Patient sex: M
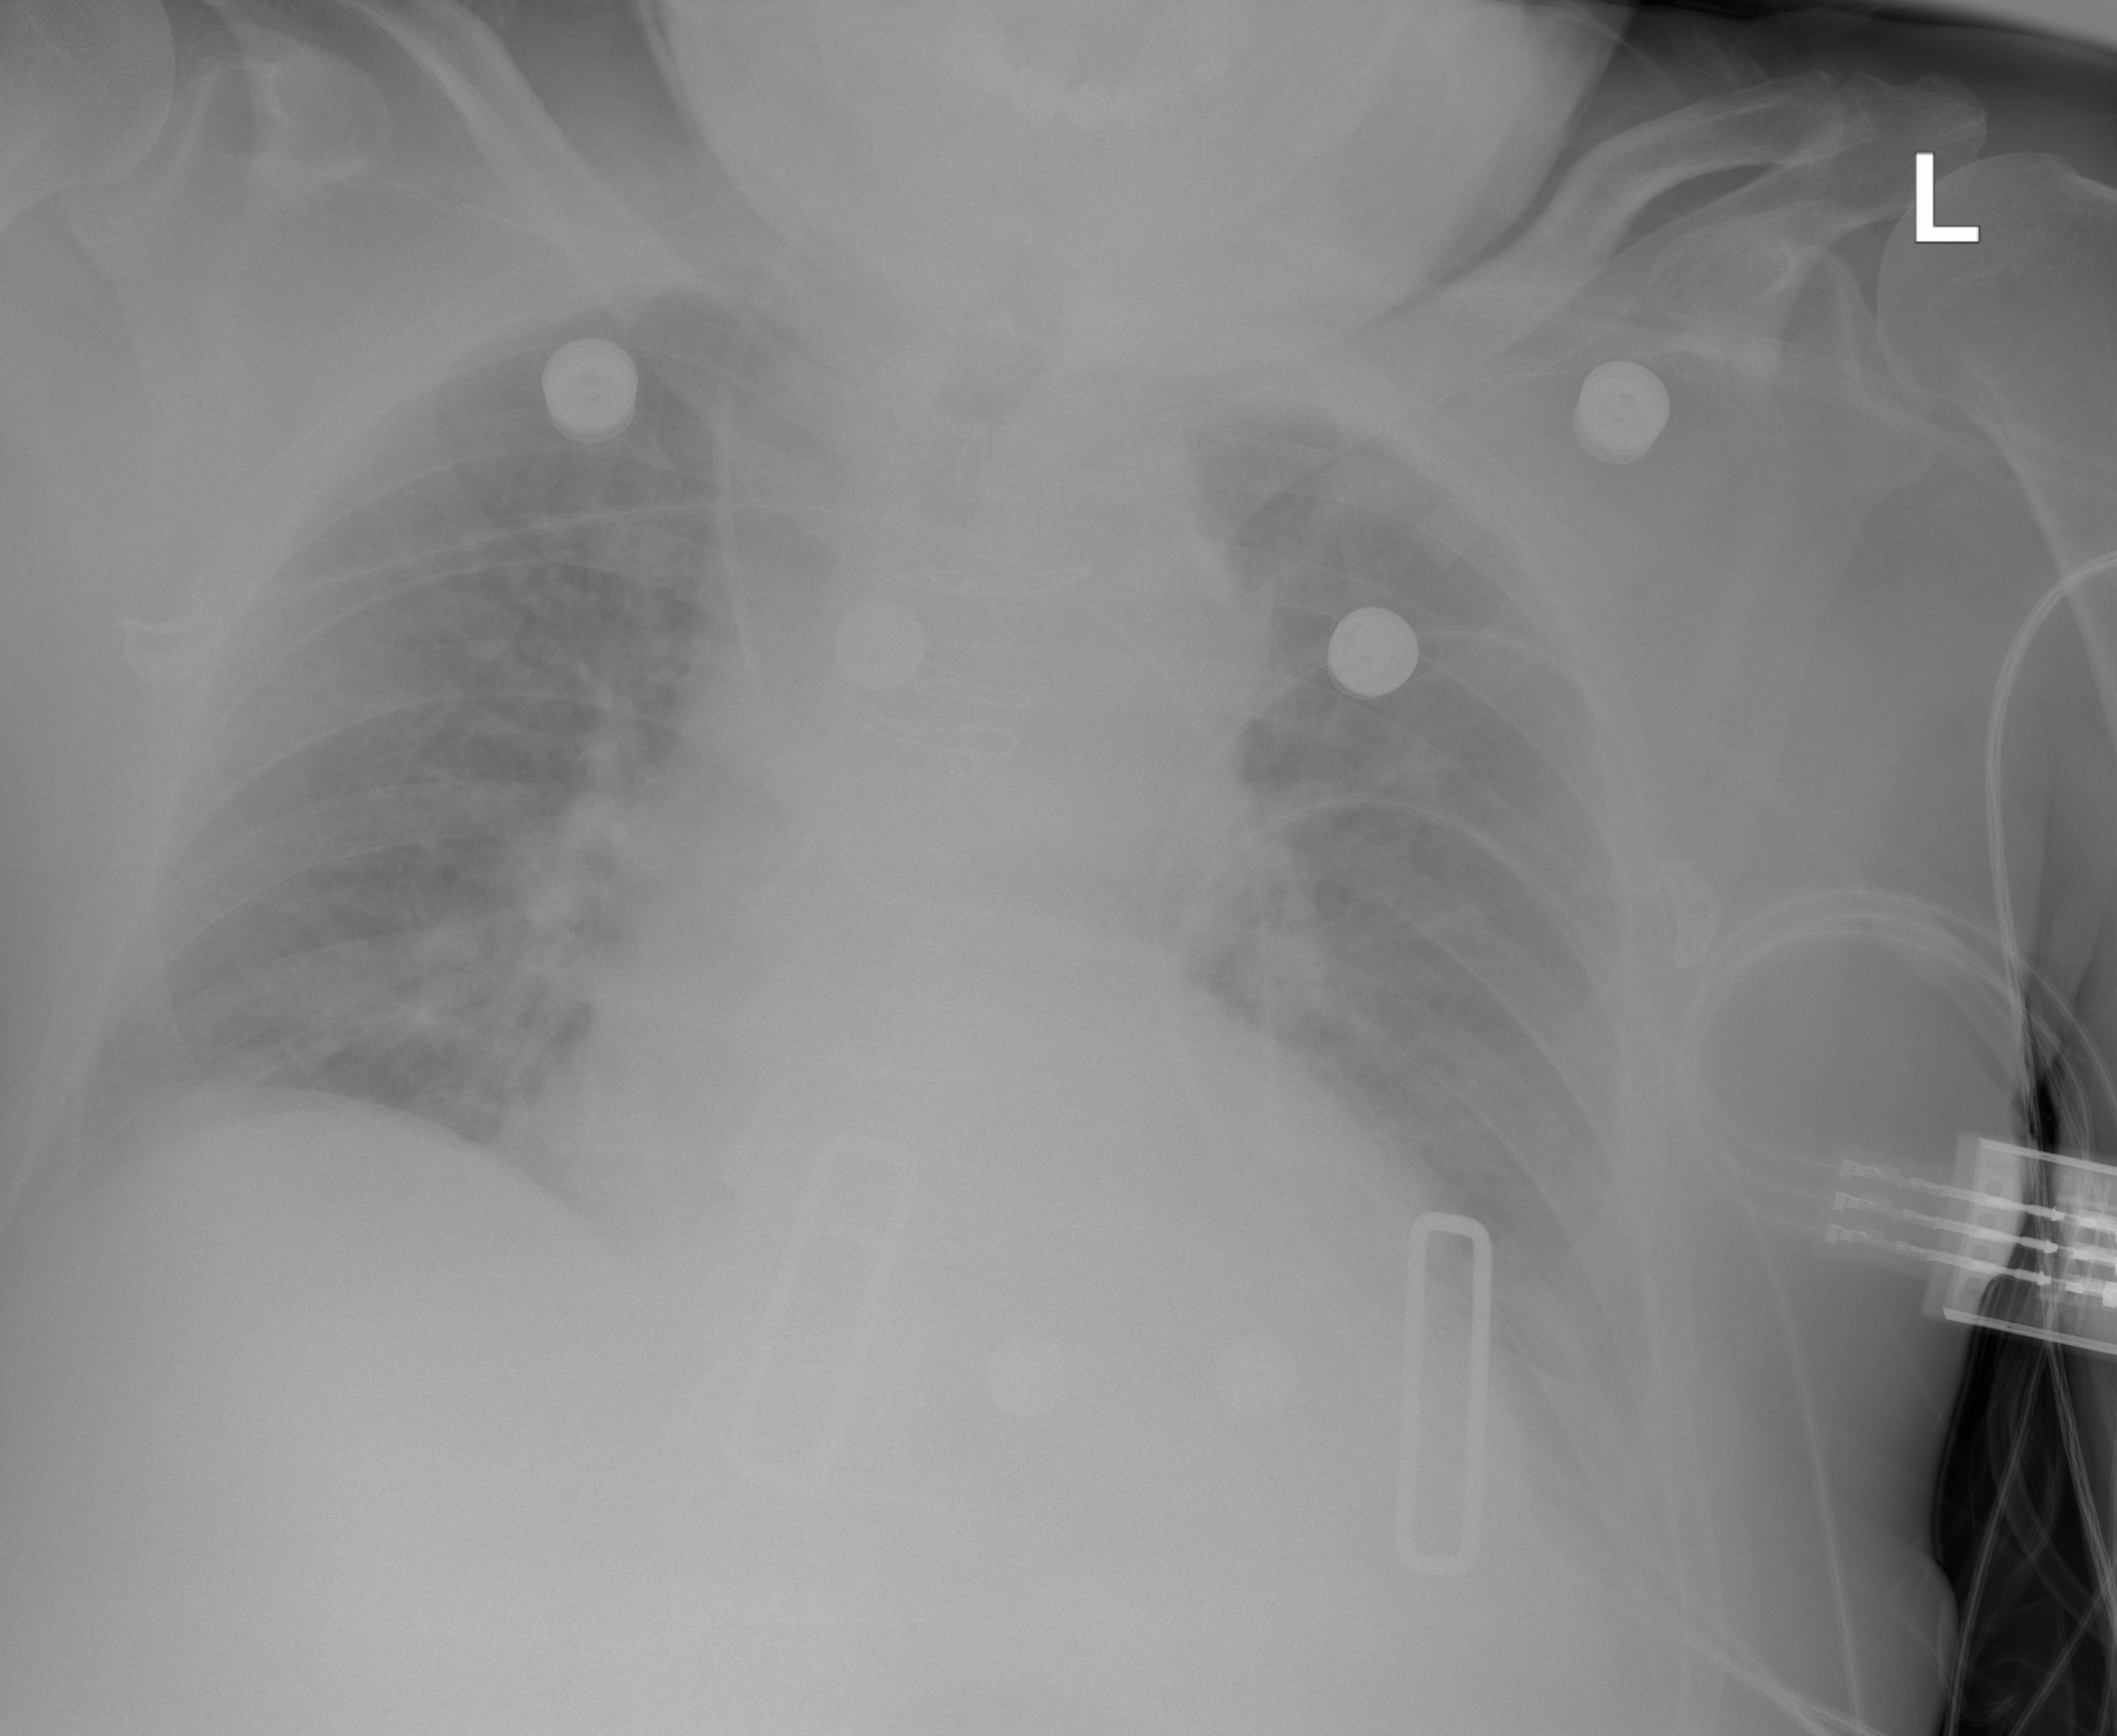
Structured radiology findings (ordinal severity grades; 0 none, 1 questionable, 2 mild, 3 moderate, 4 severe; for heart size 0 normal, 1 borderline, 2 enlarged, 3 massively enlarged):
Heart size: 2
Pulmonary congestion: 2
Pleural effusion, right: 2
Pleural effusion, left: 2
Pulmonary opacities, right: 0
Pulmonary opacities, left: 0
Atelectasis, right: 0
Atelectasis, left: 2